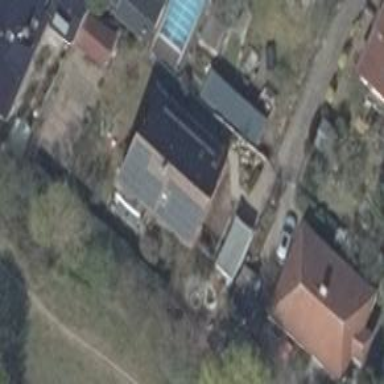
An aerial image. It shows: Detached building with gabled roof.